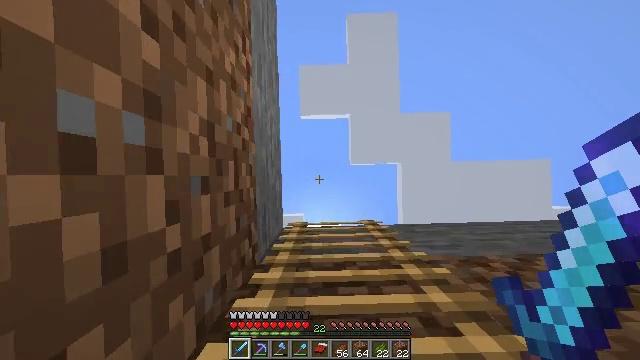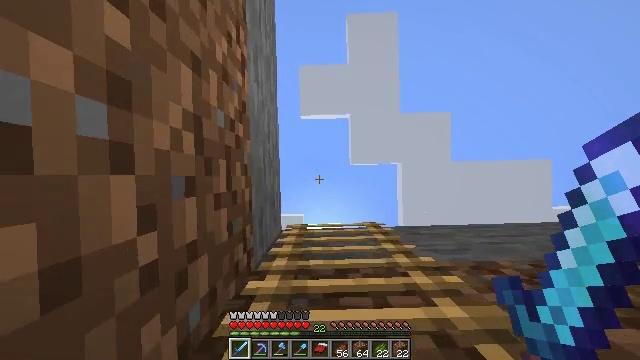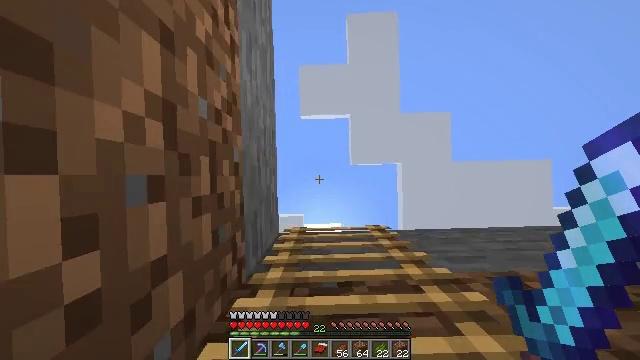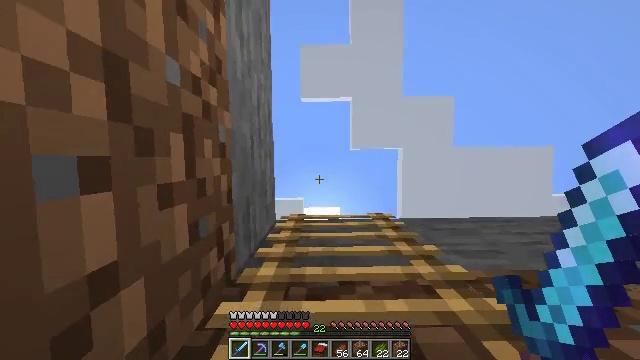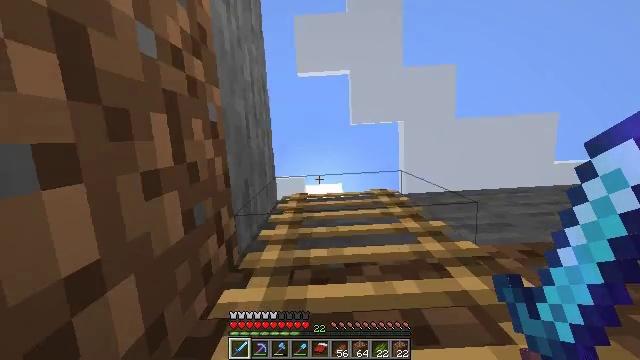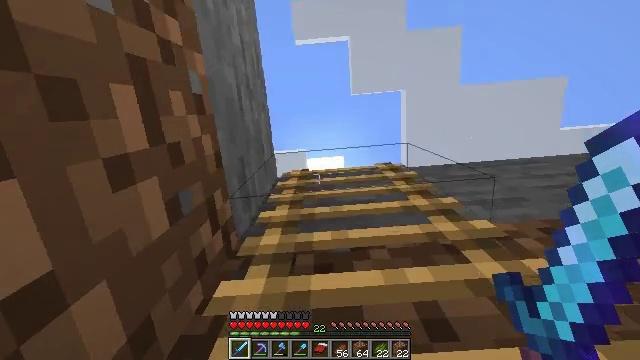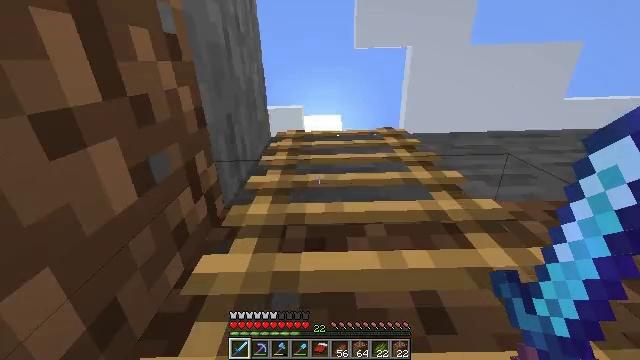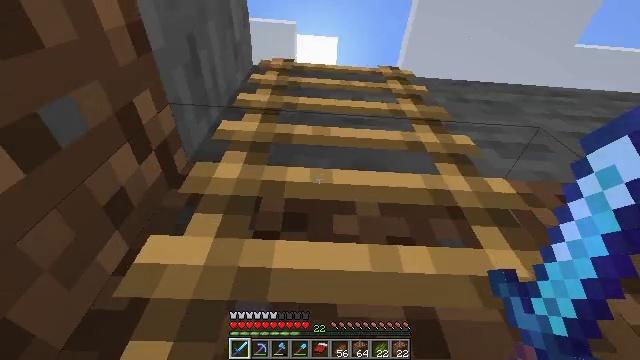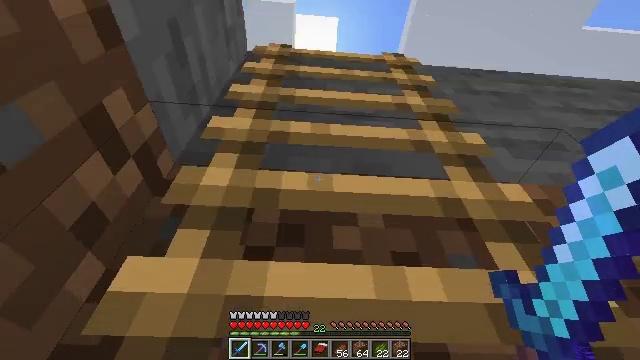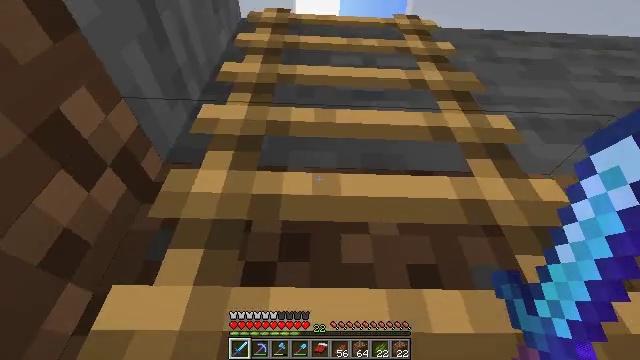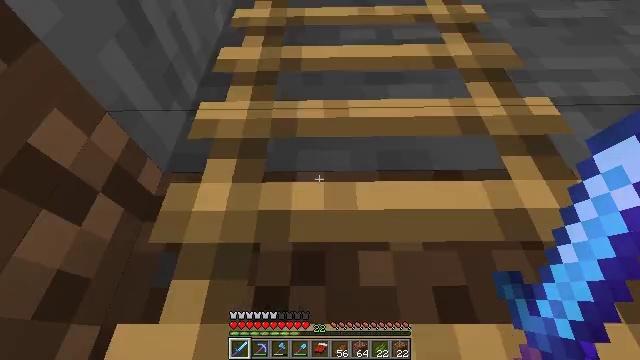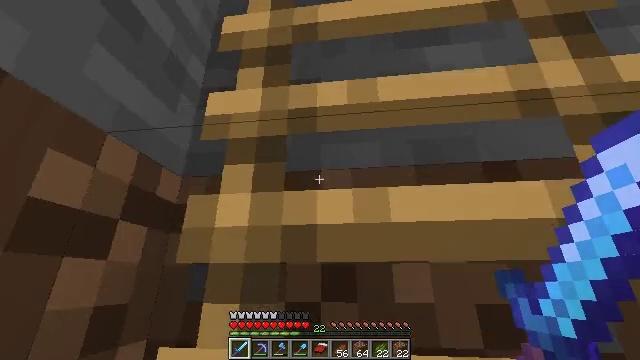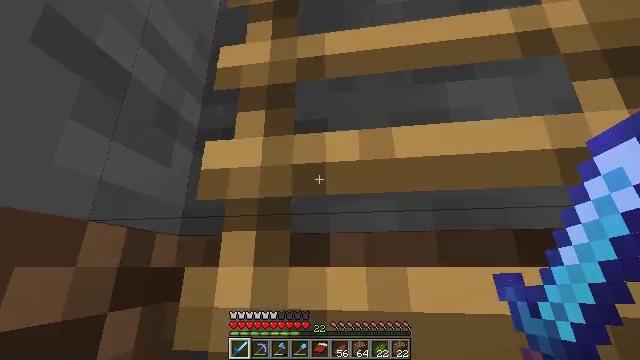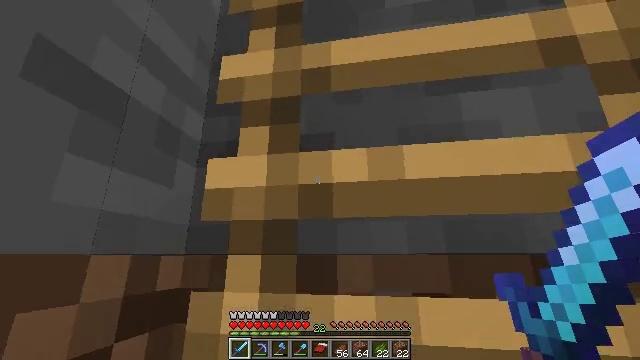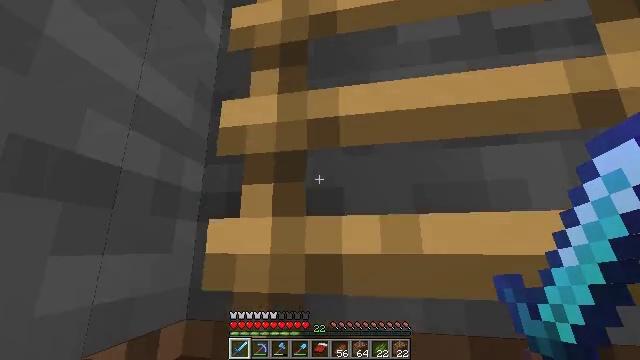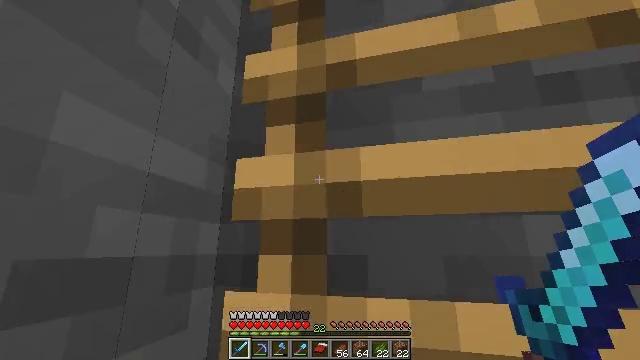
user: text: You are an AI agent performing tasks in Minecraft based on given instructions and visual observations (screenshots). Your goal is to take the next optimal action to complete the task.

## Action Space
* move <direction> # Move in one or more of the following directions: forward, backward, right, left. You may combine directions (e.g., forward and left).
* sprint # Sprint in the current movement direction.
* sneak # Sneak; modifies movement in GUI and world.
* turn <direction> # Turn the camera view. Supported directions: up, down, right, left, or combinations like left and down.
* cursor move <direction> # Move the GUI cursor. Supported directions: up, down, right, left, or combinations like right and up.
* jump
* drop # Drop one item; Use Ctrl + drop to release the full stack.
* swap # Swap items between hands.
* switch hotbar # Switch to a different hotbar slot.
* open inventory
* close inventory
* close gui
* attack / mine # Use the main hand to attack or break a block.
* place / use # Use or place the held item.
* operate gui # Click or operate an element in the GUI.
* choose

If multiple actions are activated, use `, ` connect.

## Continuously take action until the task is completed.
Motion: motion action
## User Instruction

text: Hunt mobs.
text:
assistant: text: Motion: move forward, sprint
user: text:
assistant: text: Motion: move forward, sprint
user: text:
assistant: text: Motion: move forward, sprint, turn down
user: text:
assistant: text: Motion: move forward, sprint, turn left and down
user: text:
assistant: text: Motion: move forward, sprint, turn left and down
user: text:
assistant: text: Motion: move forward, sprint, turn right and down
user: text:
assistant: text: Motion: move forward, sprint, turn right and down
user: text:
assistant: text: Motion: move forward, sprint, turn down
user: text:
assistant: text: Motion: move forward, sprint, turn left and down
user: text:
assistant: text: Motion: move forward, sprint, turn left and down
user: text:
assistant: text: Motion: move forward, sprint, turn left and down
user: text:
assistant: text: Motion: move forward, sprint, turn left and down
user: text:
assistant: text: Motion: move forward, sprint, turn left and down
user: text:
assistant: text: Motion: move forward, sprint, turn left and down
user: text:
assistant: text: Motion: move forward, sprint, turn left
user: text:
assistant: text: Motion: move forward, sprint, turn left
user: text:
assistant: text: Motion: move forward, sprint, turn left and down
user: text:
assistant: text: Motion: move forward, sprint, turn left
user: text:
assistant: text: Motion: move forward, sprint, turn left
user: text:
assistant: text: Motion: move forward, sprint, turn left
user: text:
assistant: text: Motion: move forward, sprint, turn left
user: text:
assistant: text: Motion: move forward, sprint, turn left and down
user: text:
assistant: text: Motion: move forward, sprint, turn left
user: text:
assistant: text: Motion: move forward, sprint, turn left and down
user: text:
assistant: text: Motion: move forward, sprint, turn left and down
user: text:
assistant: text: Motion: move forward, sprint, turn left and down
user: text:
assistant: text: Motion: move forward, sprint, turn left and down
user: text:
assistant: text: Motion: move forward, sprint, turn left and down
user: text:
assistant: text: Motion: move forward, sprint, turn left
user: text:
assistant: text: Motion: move forward, sprint, turn left and down